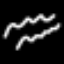
Label: squiggle